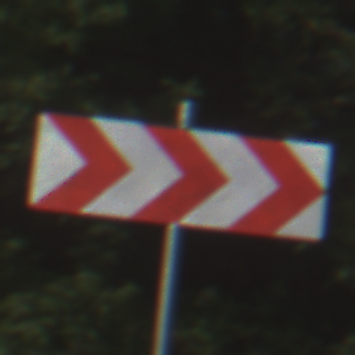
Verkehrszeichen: RichtungstafelnInKurvenGrossLinks
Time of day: MorningAfternoon
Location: Outdoor (Nature)
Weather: Clear
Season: NotSpecified
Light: Natural